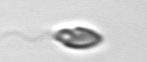
Label: Katodinium_or_Torodinium